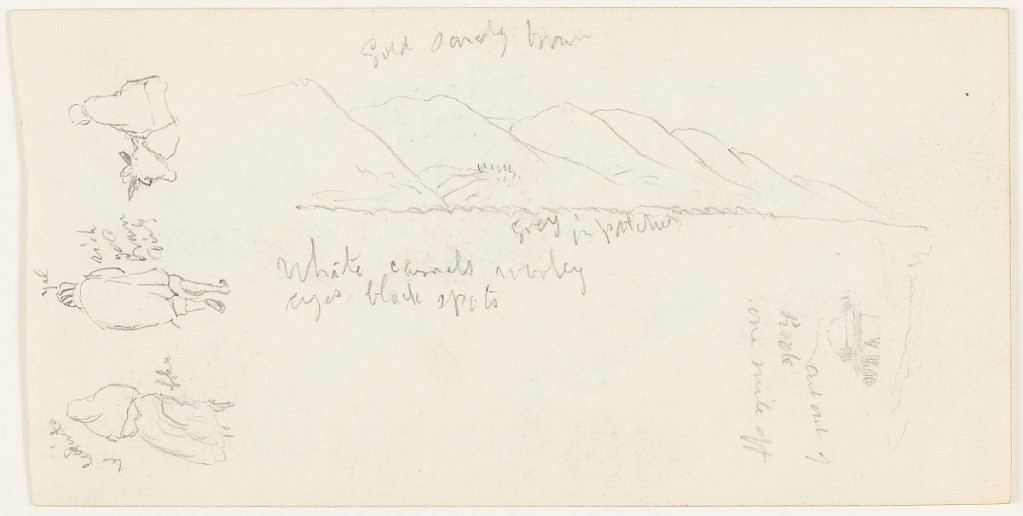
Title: Landscape Sketch with Figures, Palestine or Syria (Israel or Jordan)
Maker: Frederic Edwin Church, American, 1826–1900
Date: February or March 1868
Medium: Graphite on white wove paper
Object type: Drawing
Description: Landscape study of a mountain range in present day Israel or Jordan, with three figure studies. A layered mountain range with many sharp and successive peaks is visible at center, stretching obliquely into the distance at right. Detail of a rock carving shown at lower right. Along left margin and oppositely oriented are three figures wearing draped clothing and shown from behind.

Verso: Landscape study showing a close look at a rugged, rocky mountainside in present day Israel or Jordan. An overhanging rock is visible at upper center, amid other boulders and rocks.